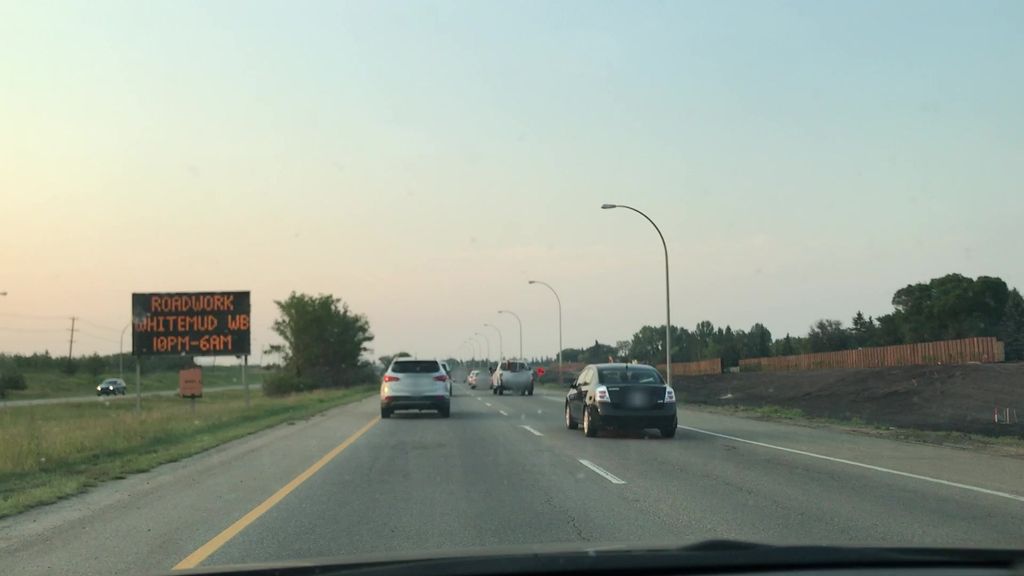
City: edmonton